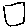
Label: square